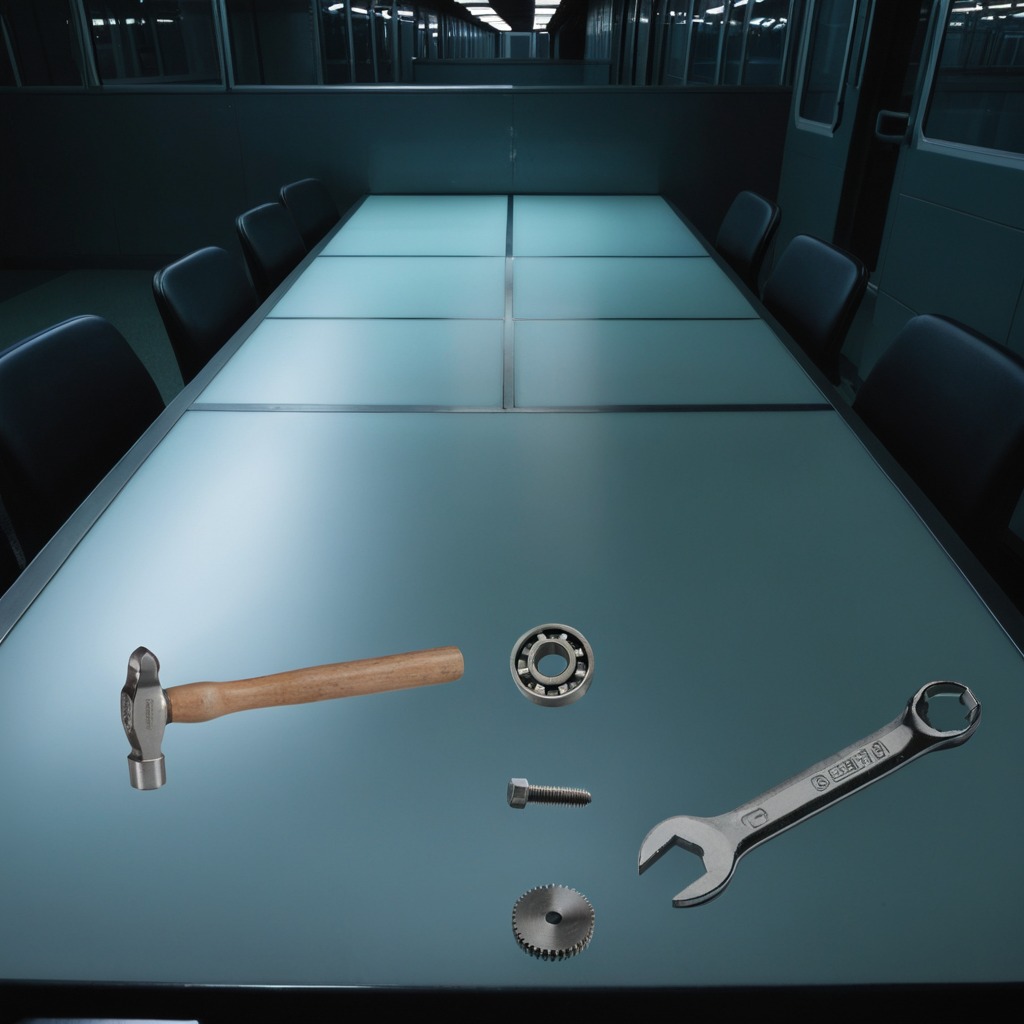
A metal ball bearing, a steel gear with teeth, a hammer, a metal machine screw, and a wrench are lying on the clean empty table in a railway signal maintenance room.